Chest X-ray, AP view. Patient: 43 years old, sex M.
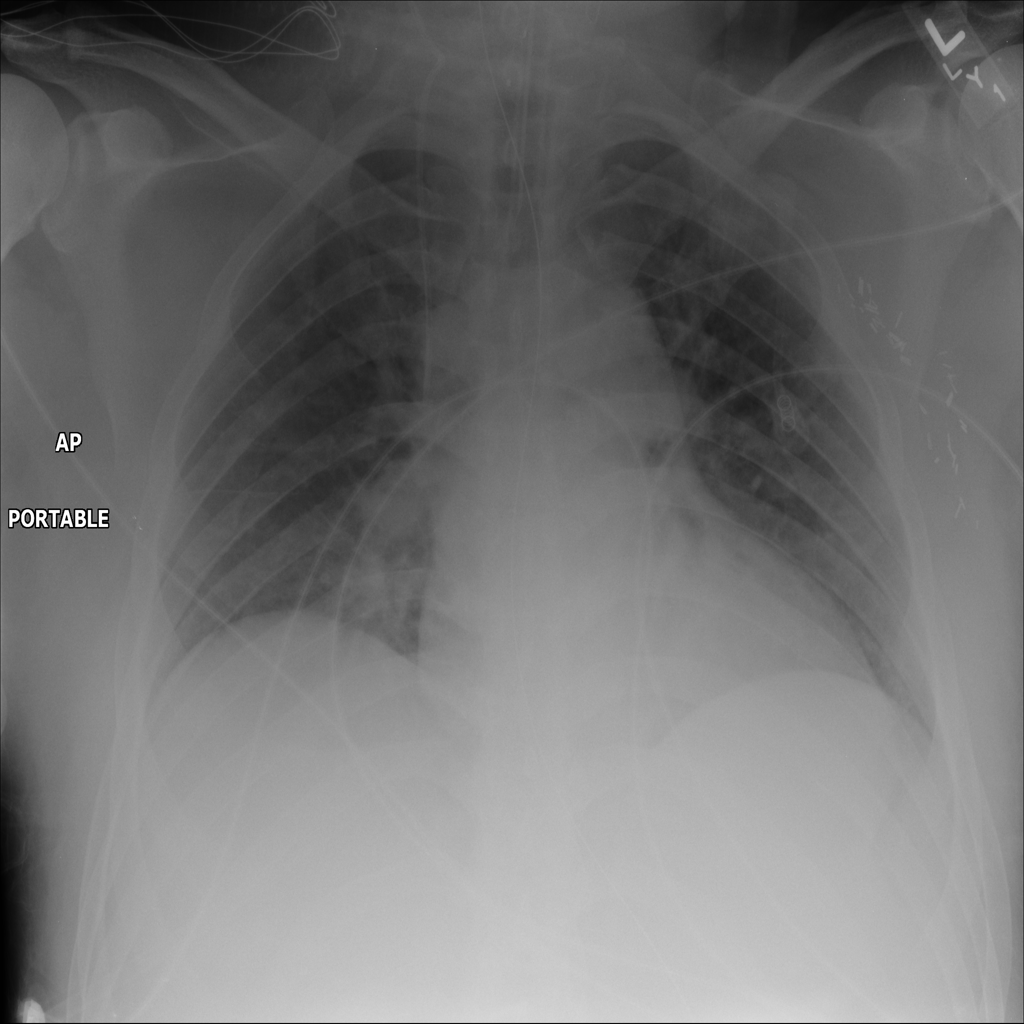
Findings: No Finding